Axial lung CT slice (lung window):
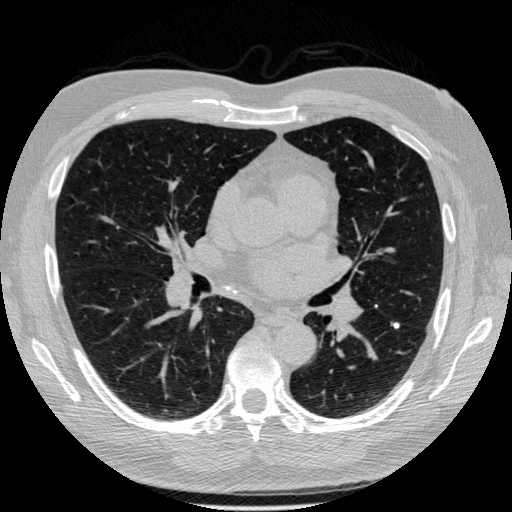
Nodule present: yes
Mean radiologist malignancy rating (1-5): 1.25